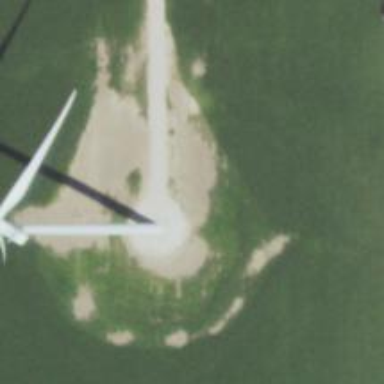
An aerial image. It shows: Wind power generator with horizontal axis wind turbine manufactured by Vestas.